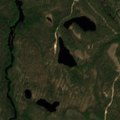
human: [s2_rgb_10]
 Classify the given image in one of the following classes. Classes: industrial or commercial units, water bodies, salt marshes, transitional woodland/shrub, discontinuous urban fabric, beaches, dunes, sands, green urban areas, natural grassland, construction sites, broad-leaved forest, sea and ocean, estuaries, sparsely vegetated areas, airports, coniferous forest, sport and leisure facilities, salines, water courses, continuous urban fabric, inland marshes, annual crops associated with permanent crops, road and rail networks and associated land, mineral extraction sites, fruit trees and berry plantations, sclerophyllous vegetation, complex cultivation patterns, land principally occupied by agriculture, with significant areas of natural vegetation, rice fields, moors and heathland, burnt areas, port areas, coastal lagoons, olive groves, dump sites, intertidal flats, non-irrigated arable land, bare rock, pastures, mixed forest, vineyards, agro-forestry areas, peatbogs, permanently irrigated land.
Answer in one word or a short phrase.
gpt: coniferous forest